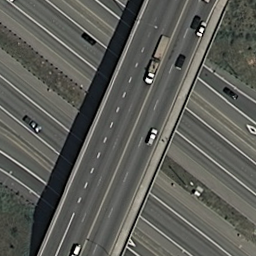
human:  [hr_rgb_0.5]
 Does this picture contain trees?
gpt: yes

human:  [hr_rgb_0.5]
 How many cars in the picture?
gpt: nine

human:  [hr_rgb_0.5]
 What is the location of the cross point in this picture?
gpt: lower left and upper right